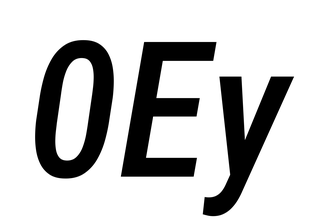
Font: Roboto-Italic_Condensed_Medium_Italic